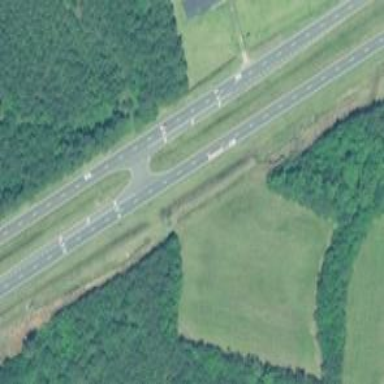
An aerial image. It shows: Trunk link highway.